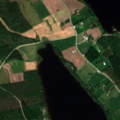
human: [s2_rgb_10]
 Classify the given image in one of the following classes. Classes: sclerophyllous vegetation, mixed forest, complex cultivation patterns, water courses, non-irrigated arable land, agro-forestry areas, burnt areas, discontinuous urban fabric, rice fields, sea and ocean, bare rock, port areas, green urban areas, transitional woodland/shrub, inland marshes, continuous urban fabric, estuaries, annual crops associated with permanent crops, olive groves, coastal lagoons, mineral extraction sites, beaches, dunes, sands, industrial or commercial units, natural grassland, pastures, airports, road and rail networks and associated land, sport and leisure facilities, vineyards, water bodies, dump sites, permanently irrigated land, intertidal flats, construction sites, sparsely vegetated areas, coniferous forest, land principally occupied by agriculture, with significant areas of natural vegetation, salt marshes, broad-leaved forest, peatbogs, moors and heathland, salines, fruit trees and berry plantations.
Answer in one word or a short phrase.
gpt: land principally occupied by agriculture, with significant areas of natural vegetation, coniferous forest, mixed forest, transitional woodland/shrub, water bodies